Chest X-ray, AP view. Patient: 45 years old, sex M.
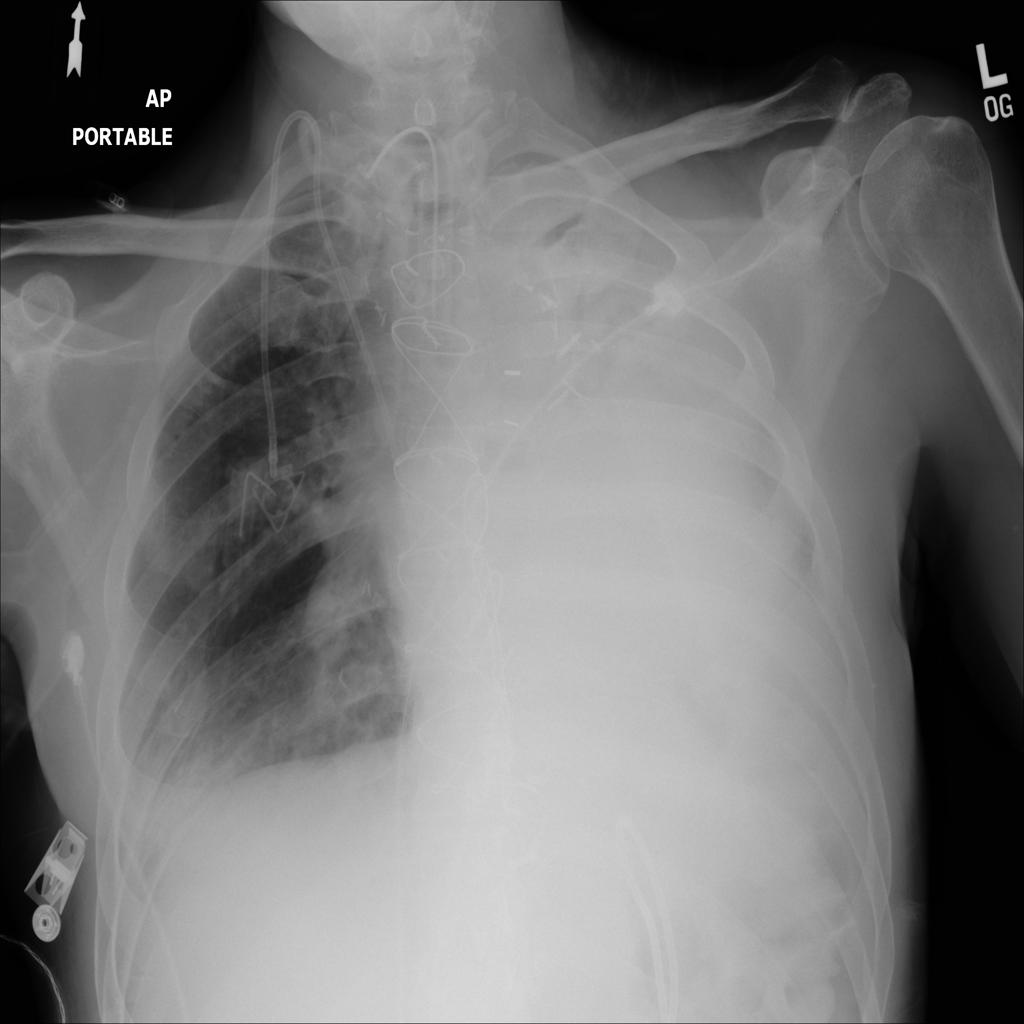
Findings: Atelectasis, Infiltration